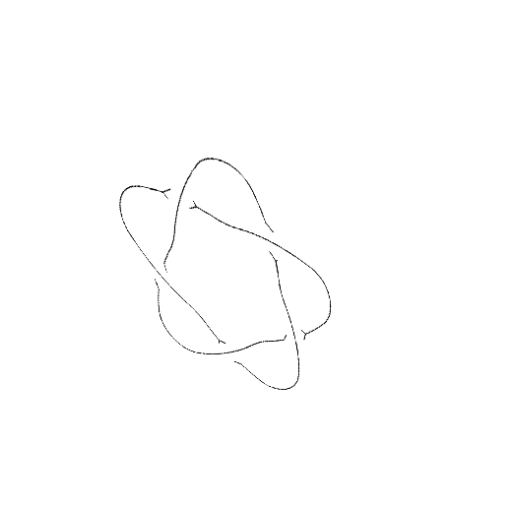
Crossing number: 5